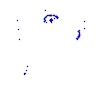
Particle: proton